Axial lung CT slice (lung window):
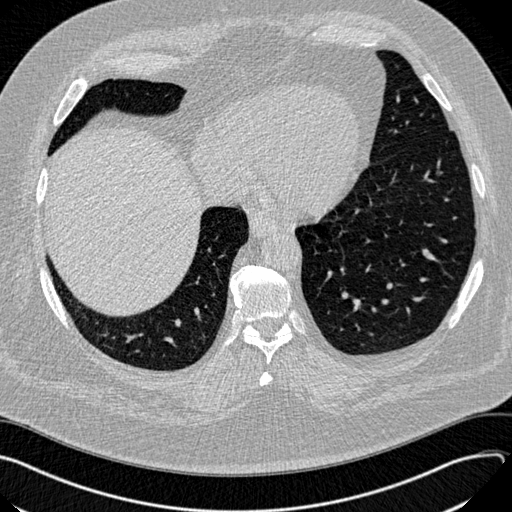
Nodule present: no